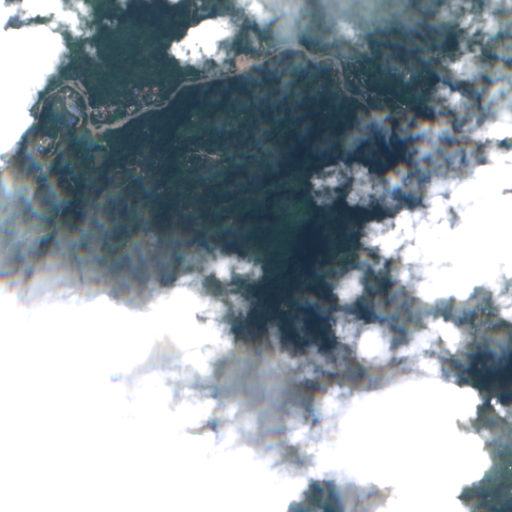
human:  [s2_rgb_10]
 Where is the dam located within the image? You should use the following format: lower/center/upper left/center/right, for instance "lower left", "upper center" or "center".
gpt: The dam is located in the upper left of the image.
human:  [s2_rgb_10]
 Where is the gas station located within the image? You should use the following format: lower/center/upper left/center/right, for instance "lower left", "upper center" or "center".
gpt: The gas station is located in the upper center of the image.
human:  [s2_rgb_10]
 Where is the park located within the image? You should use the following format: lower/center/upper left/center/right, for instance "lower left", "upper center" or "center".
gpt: There is no park in the image.